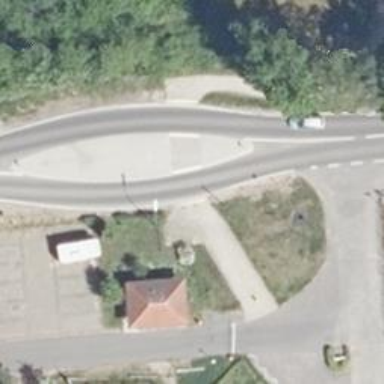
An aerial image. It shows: Secondary road with asphalt surface and traffic calming island.